Question: I have wrote some class, named as Employe. Employees collection I set as source for ListBox WPF control. I have wrote such template for ItemTemplate:
'''
<ResourceDictionary>
<DataTemplate x:Key="tmpEmploye">
<Border BorderThickness="3" BorderBrush="Gray" CornerRadius="5"
HorizontalAlignment="Stretch" VerticalAlignment="Stretch">
<StackPanel Orientation="Vertical">
<StackPanel Orientation="Horizontal">
<TextBlock Text="{Binding Path=Surname}"
HorizontalAlignment="Stretch" Margin="2"
FontWeight="Bold" TextWrapping="Wrap"/>
<TextBlock Text="{Binding Path=Name}"
HorizontalAlignment="Stretch" Margin="2"/>
<TextBlock Text="{Binding Path=Patronymic}"
HorizontalAlignment="Stretch" Margin="2"
TextWrapping="Wrap"/>
</StackPanel>
<TextBlock Text="{Binding Path=Post}" Foreground="Gray"
HorizontalAlignment="Stretch" Margin="2"
FontStyle="Italic" TextWrapping="Wrap"/>
</StackPanel>
</Border>
</DataTemplate>
</ResourceDictionary>
'''
Each item has border. The border must be expanded according width of ListBox. I set 'HorizontalAlignment="Stretch"' for Border, but it is not occured as I want.

How can I correct it?
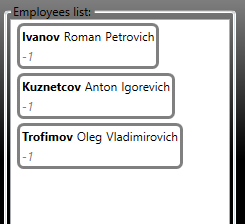
Answer: Try this:
'''
<ListBox Name="lbEmployees" ItemTemplate="{StaticResource tmpEmploye}"
HorizontalContentAlignment="Stretch"
/>
'''